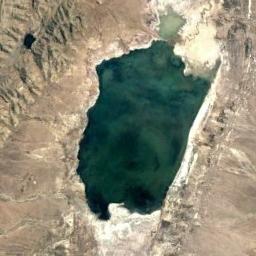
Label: lake